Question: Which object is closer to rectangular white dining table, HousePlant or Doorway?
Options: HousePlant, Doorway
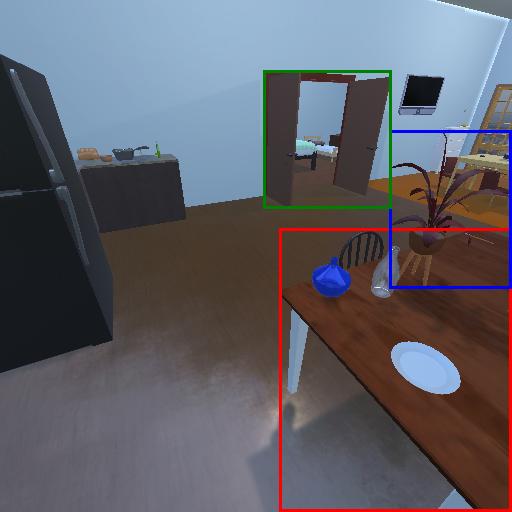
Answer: HousePlant